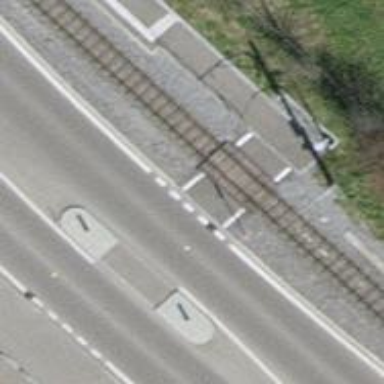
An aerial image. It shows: Railway crossing.